Question: I'm adding a chatting feature to my mobile app. It has two tabs: Chats, and Users. However, in the Users tab, I only want to display Users that are the admin in the database. Below are my Code for UserNormal, and ReadUsers. Please help. Thank You!
<URL>

'''
public class UsersFragmentTwo extends Fragment {
private RecyclerView recyclerView;
private UserAdapter userAdapter;
private List<UserNormal> mUsers;
EditText search_users;
@Override
public View onCreateView(LayoutInflater inflater, ViewGroup container,
Bundle savedInstanceState) {
View view = inflater.inflate(R.layout.fragment_users, container, false);
recyclerView = view.findViewById(R.id.recycler_view);
recyclerView.setHasFixedSize(true);
recyclerView.setLayoutManager(new LinearLayoutManager(getContext()));
mUsers = new ArrayList<>();
readUsers();
}
'''
'''
private void readUsers() {
final FirebaseUser firebaseUser = FirebaseAuth.getInstance().getCurrentUser();
DatabaseReference reference = FirebaseDatabase.getInstance().getReference("Users");
reference.addValueEventListener(new ValueEventListener() {
@Override
public void onDataChange(@NonNull DataSnapshot dataSnapshot) {
if (search_users.getText().toString().equals("")) {
mUsers.clear();
for (DataSnapshot snapshot : dataSnapshot.getChildren()) {
UserNormal user = snapshot.getValue(UserNormal.class);
if (!user.getId().equals(firebaseUser.getUid())) {
mUsers.add(user);
}
}
userAdapter = new UserAdapter(getContext(), mUsers, false);
recyclerView.setAdapter(userAdapter);
}
}
@Override
public void onCancelled(@NonNull DatabaseError databaseError) {
}
});
}
'''
'''
public class UserNormal {
private String id;
private String username;
private String imageURL;
private String status;
private String search;
private String isAdmin;
private String email;
private String firstName;
private String lastName;
public UserNormal(String id, String username, String imageURL, String status, String search, String email) {
this.id = id;
this.email = email;
this.username = username;
this.imageURL = imageURL;
this.status = status;
this.search = search;
this.firstName = firstName;
this.lastName = lastName;
isAdmin = "false";
}
public UserNormal() {
}
public String getFirstName() {
return firstName;
}
public void setFirstName(String firstName) {
this.firstName = firstName;
}
public String getLastName() {
return lastName;
}
public void setLastName(String lastName) {
this.lastName = lastName;
}
public String getEmail() {
return email;
}
public void setEmail(String email) {
this.email = email;
}
public String getIsAdmin() {
return isAdmin;
}
public void setIsAdmin(String isAdmin) {
this.isAdmin = isAdmin;
}
public String getId() {
return id;
}
public void setId(String id) {
this.id = id;
}
public String getUsername() {
return username;
}
public void setUsername(String username) {
this.username = username;
}
public String getImageURL() {
return imageURL;
}
public void setImageURL(String imageURL) {
this.imageURL = imageURL;
}
public String getStatus() {
return status;
}
public void setStatus(String status) {
this.status = status;
}
public String getSearch() {
return search;
}
public void setSearch(String search) {
this.search = search;
}
}
'''
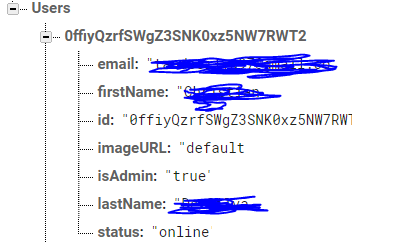
Answer: Try with a query
'''
private void readUsers() {
final FirebaseUser firebaseUser = FirebaseAuth.getInstance().getCurrentUser();
Query qry = FirebaseDatabase.getInstance().getReference("Users").orderByChild("isAdmin").equalTo("true");
qry.addValueEventListener(new ValueEventListener() {
@Override
public void onDataChange(@NonNull DataSnapshot dataSnapshot) {
if (search_users.getText().toString().equals("")) {
mUsers.clear();
for (DataSnapshot snapshot : dataSnapshot.getChildren()) {
UserNormal user = snapshot.getValue(UserNormal.class);
if (!user.getId().equals(firebaseUser.getUid())) {
mUsers.add(user);
}
}
userAdapter = new UserAdapter(getContext(), mUsers, false);
recyclerView.setAdapter(userAdapter);
}
}
@Override
public void onCancelled(@NonNull DatabaseError databaseError) {
}
});
}
'''